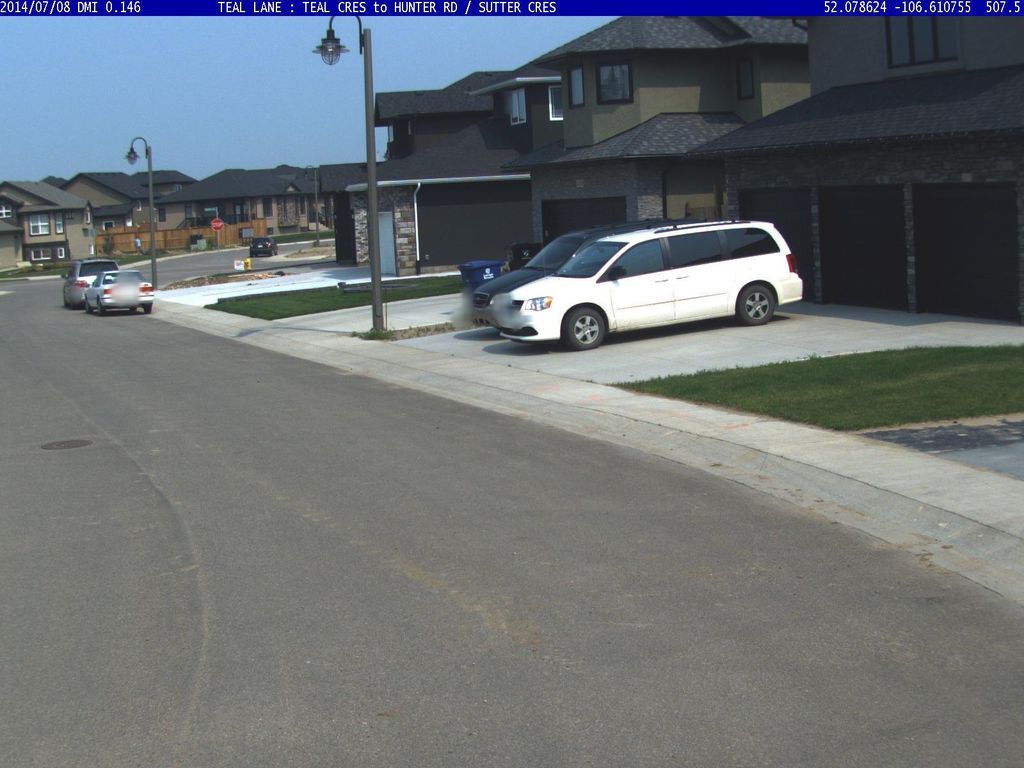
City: saskatoon